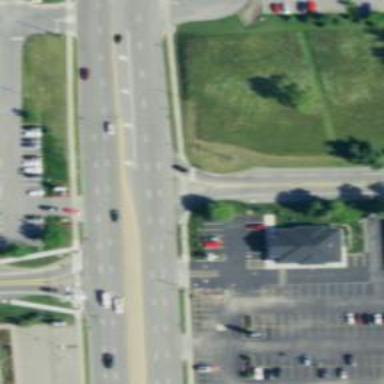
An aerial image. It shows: Asphalt footway with uncontrolled crossing.